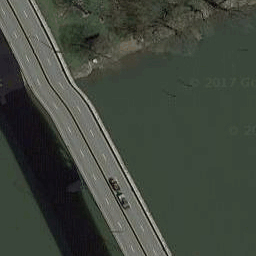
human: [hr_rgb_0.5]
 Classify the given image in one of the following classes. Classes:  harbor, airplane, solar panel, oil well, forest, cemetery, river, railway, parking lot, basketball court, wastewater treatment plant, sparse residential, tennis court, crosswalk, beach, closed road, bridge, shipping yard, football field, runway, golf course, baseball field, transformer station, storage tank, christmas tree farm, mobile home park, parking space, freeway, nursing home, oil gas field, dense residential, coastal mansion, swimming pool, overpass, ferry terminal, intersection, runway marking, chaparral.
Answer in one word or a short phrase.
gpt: bridge